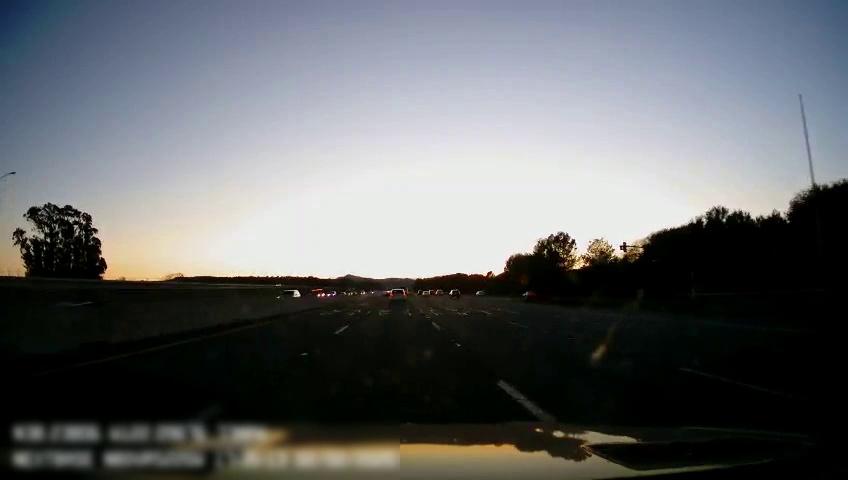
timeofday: Dusk/Dawn/Twilight
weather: Sunny
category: Drivable Space
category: Vehicles | SUV
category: Vehicles | SUV
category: Vehicles | Car
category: Vehicles | SUV
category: Lanes | Alternate Lane
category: Lanes | Current Lane
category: Lanes | Current Lane
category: Lanes | Alternate Lane
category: Lanes | Alternate Lane
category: Traffic | Signs
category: Traffic | Lights